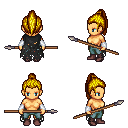
a pixel art fantasy rpg character, female body template, human, tanned skin, black tattered cape, teal pants, blonde long topknot hairstyle, white cloth bracers, maroon shoes, spear, four views (front, back, left, right), 2x2 character sprite sheet, small pixel art, hard edges, no anti-aliasing